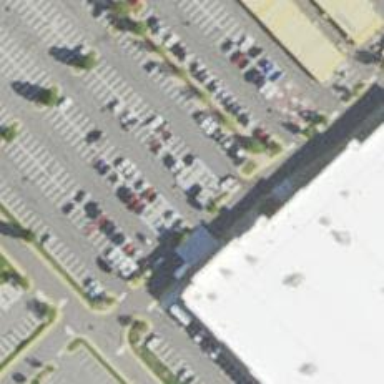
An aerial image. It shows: Parking space.